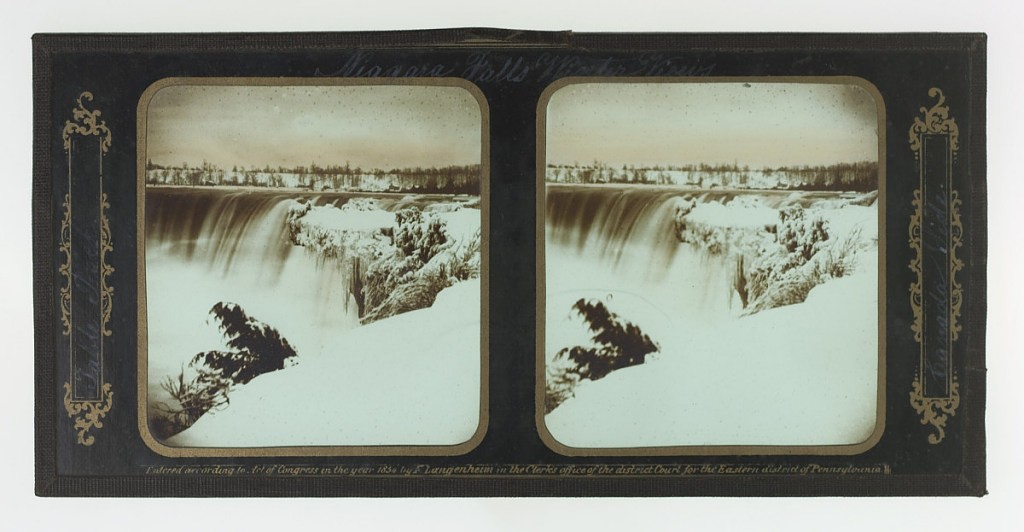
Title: Niagara Falls Winter Views, Table Rock, Canada Side
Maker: Frederic and William Langenheim
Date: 1850–54
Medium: Glass stereoscopic transparency, black tape, brush and white and gold ink
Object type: Photograph
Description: Two identical images showing the falls with snow-covered cliff.